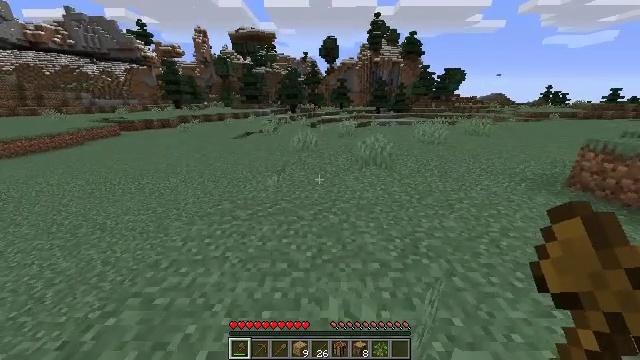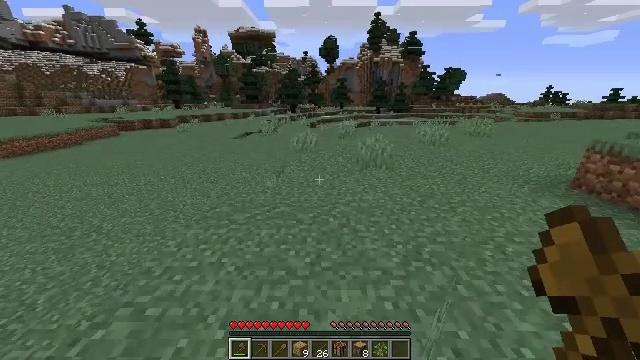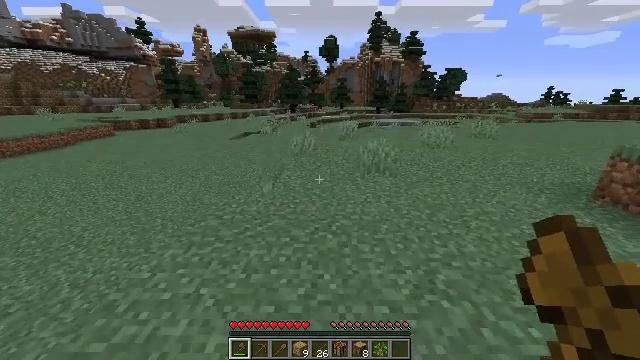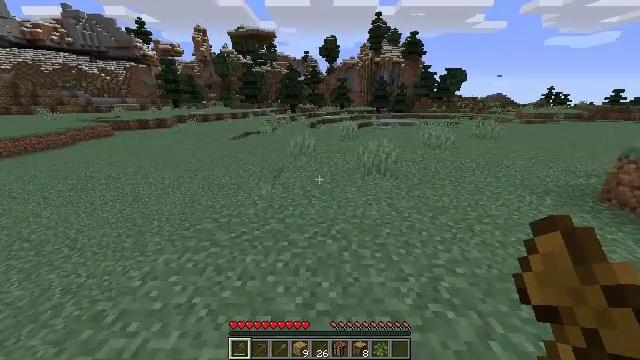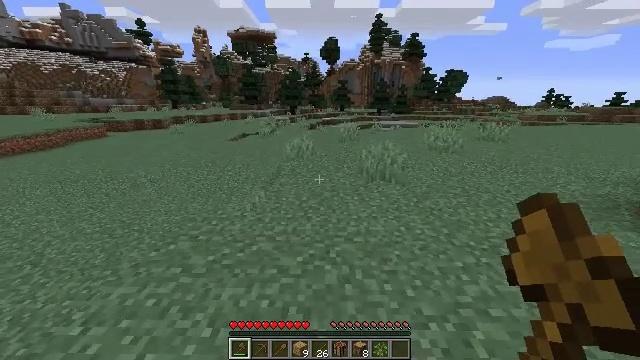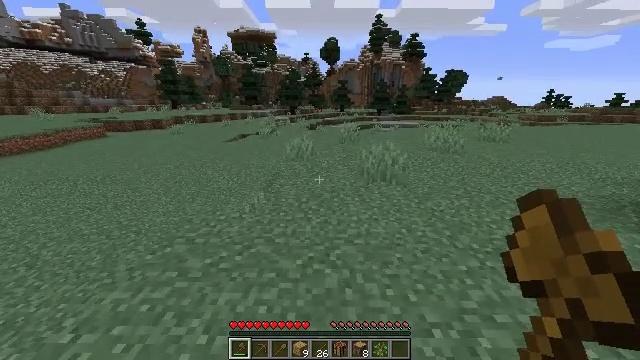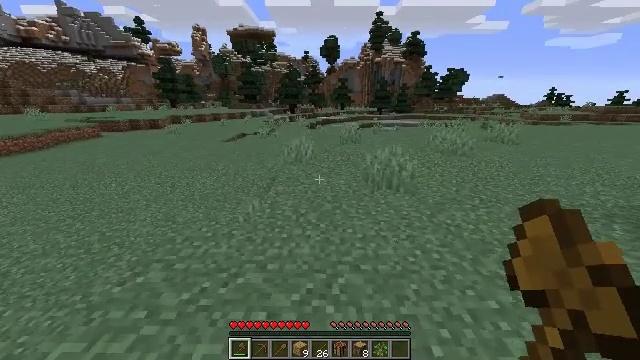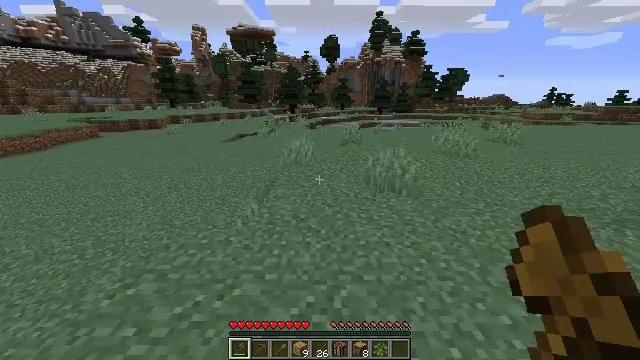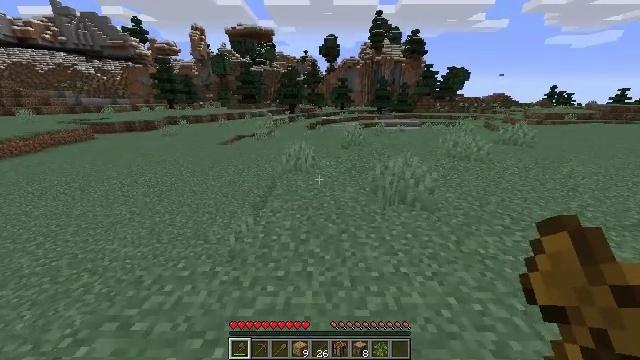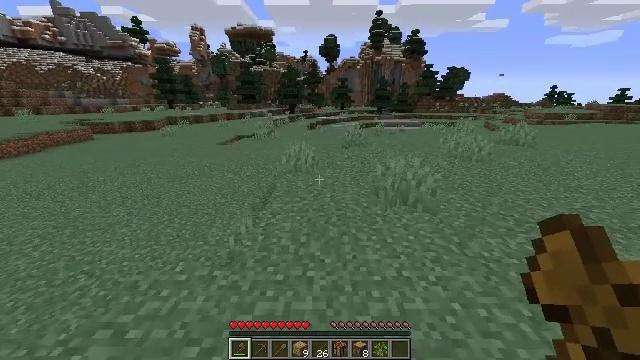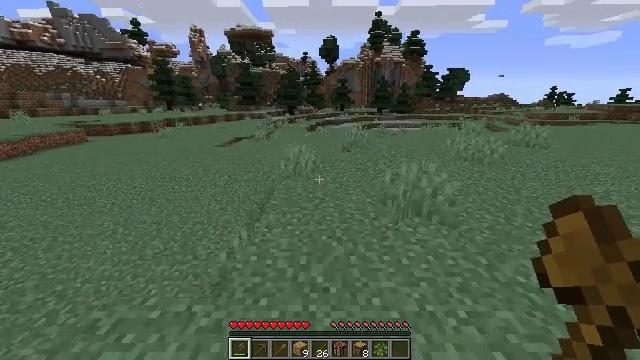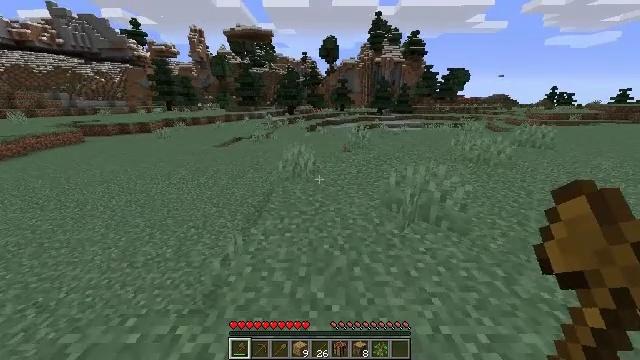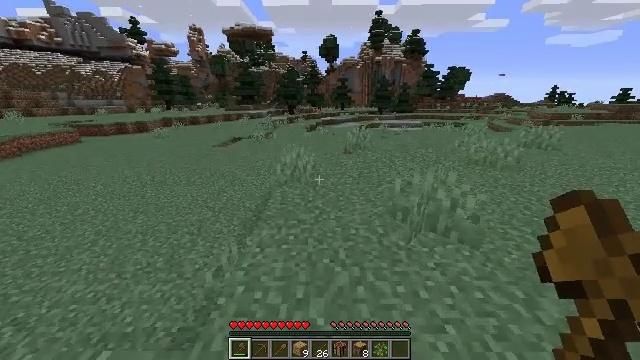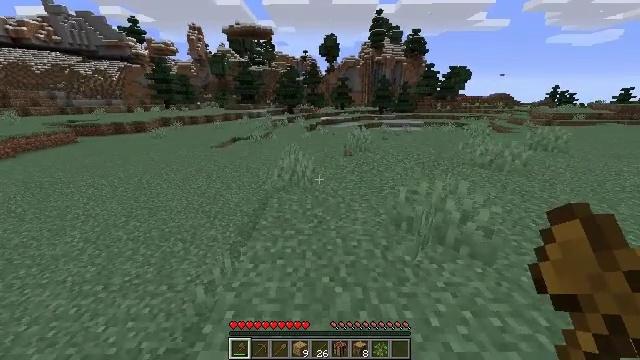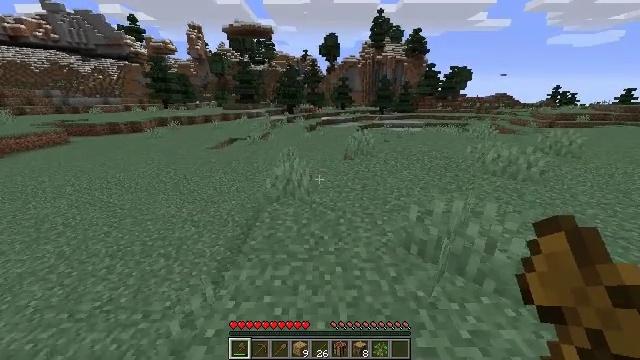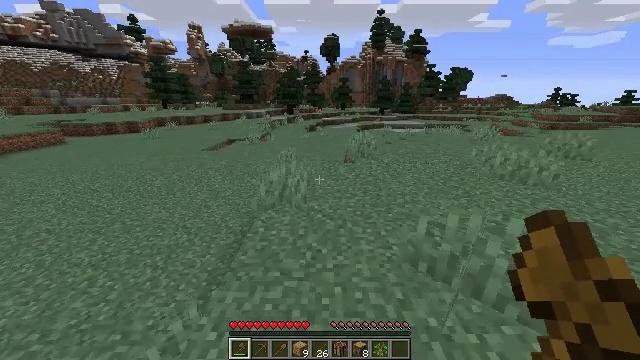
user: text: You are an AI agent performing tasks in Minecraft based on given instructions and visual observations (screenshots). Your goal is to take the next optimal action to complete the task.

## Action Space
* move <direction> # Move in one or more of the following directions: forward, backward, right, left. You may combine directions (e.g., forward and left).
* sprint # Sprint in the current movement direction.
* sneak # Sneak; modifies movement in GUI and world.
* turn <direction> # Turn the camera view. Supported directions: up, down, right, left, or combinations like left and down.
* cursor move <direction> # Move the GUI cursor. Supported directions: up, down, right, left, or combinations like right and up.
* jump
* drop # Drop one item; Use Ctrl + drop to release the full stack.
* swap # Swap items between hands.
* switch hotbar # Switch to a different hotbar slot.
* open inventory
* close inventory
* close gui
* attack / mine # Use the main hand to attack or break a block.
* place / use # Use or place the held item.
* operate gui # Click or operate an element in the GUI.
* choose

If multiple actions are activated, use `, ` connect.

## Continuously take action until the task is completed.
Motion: motion action
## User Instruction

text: Break the spruce leaves to clear the area.
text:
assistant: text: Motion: move forward
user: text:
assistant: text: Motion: move forward
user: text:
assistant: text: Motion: move forward
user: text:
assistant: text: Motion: move forward
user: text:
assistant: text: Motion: move forward
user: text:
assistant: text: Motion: move forward
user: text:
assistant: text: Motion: move forward
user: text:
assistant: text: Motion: move forward
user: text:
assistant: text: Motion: move forward
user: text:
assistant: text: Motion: move forward
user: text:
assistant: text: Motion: move forward
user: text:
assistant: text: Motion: move forward
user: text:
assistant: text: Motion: move forward
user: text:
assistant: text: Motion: move forward
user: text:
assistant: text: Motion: move forward
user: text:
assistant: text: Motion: move forward
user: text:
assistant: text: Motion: move forward
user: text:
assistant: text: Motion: move forward
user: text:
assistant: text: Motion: move forward
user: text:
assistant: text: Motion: move forward
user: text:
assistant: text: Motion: move forward
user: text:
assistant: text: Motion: move forward
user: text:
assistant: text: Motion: move forward and move right
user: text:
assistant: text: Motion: move forward and move right
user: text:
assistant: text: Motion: move forward and move right
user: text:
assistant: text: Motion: move forward and move right
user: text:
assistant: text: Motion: move forward
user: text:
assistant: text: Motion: move forward
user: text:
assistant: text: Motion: move forward
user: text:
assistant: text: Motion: move forward